You are looking at the envelope spectrum of a bearing's vibration signal. The marked vertical lines are the theoretical fault frequencies for the outer race, inner race, rolling elements, and cage. Diagnose the bearing from this image, choosing from: normal, inner_race, outer_race, ball.
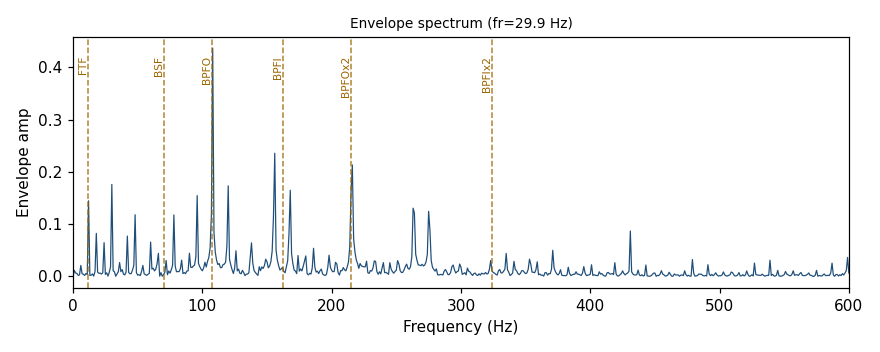
Answer: outer_race